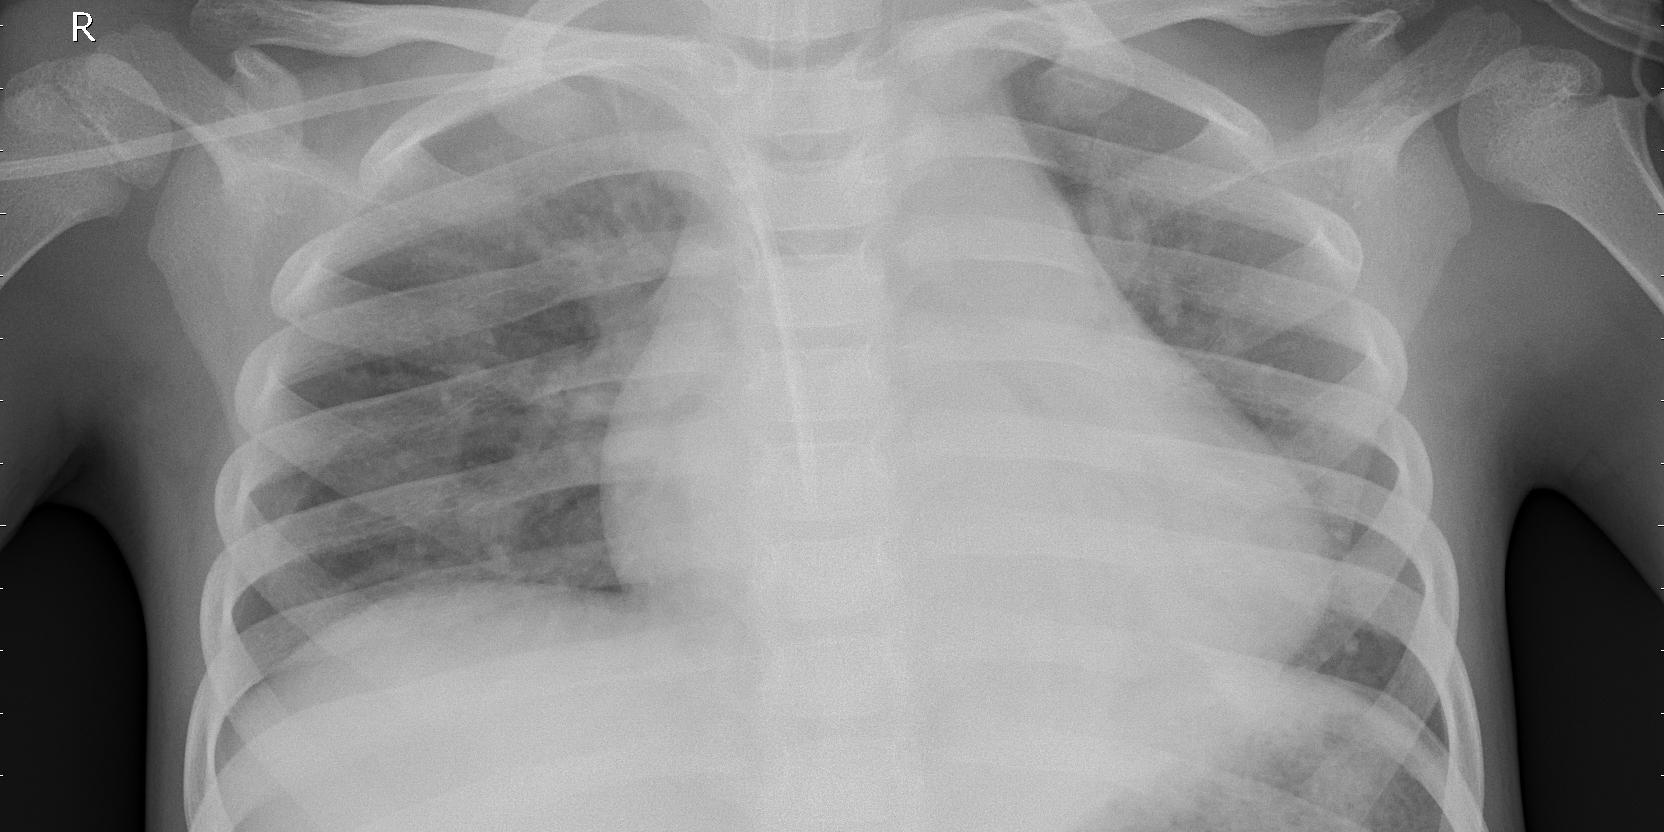
Diagnosis: PNEUMONIA